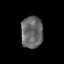
Tissue: prostate
Cell type: Myeloid cells
Senescence score: 0.342
Nuclear area (px): 685
Mean DAPI intensity: 102.977